Interaction volume radius: 5 \u00c5
Interaction volume height: 40 \u00c5
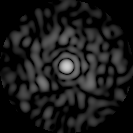
Disorder parameter: 0.8029